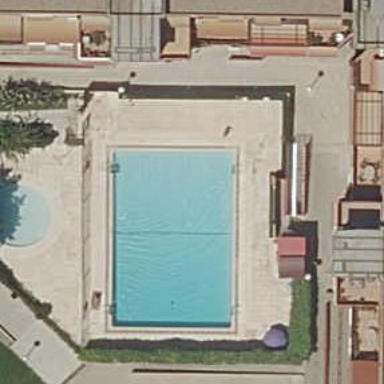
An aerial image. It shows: Swimming pool located in leisure land.